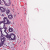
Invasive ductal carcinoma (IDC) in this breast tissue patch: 0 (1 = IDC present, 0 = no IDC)